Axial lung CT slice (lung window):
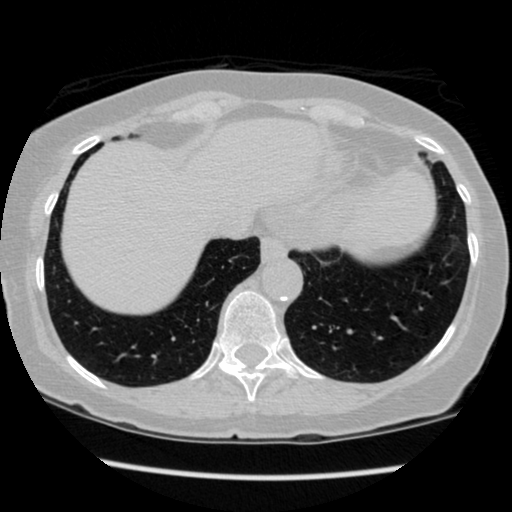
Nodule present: no